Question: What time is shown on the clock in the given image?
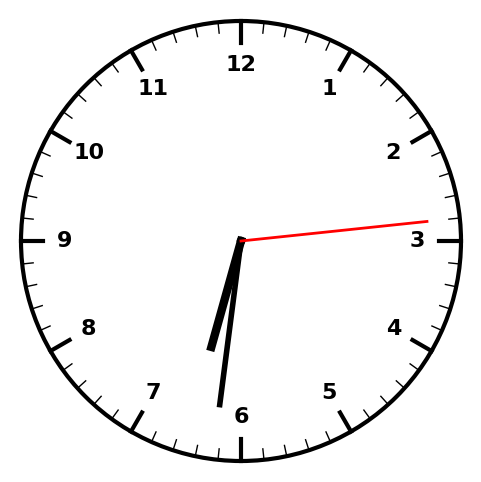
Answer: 06:31:14